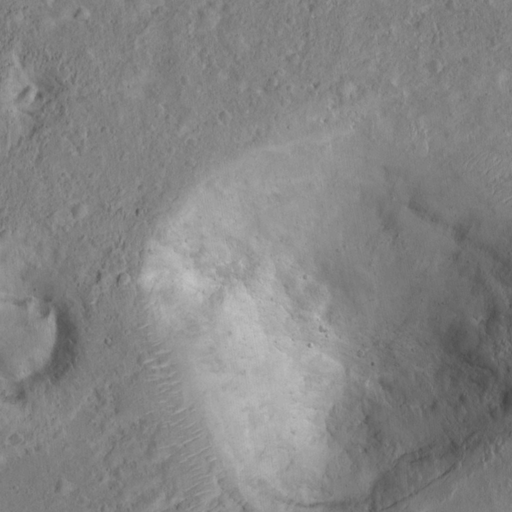
Objects detected: cone, cone